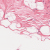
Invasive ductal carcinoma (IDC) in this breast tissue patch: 0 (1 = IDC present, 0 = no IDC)